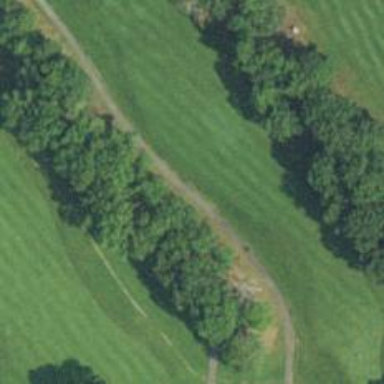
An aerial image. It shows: Service road designated as golf cart path.